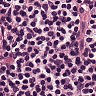
Metastatic tissue present: no